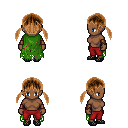
a pixel art fantasy rpg character, female body template, human, dark skin, green tattered cape, red pants, brown twin-tailed hairstyle, cloth bracers, ghillies, four views (front, back, left, right), 2x2 character sprite sheet, small pixel art, hard edges, no anti-aliasing